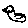
Label: bird